Field crop: maize
Growth stage: 2
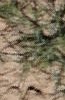
Species: salsola